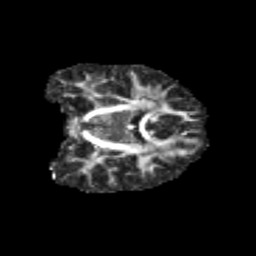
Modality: FA
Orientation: coronal
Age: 12
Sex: female
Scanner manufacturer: siemens
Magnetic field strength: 3 T
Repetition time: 3.8 s
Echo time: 0.07 s